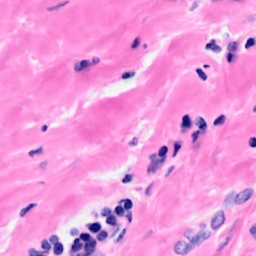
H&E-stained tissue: Breast